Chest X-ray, AP view. Patient: 14 years old, sex F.
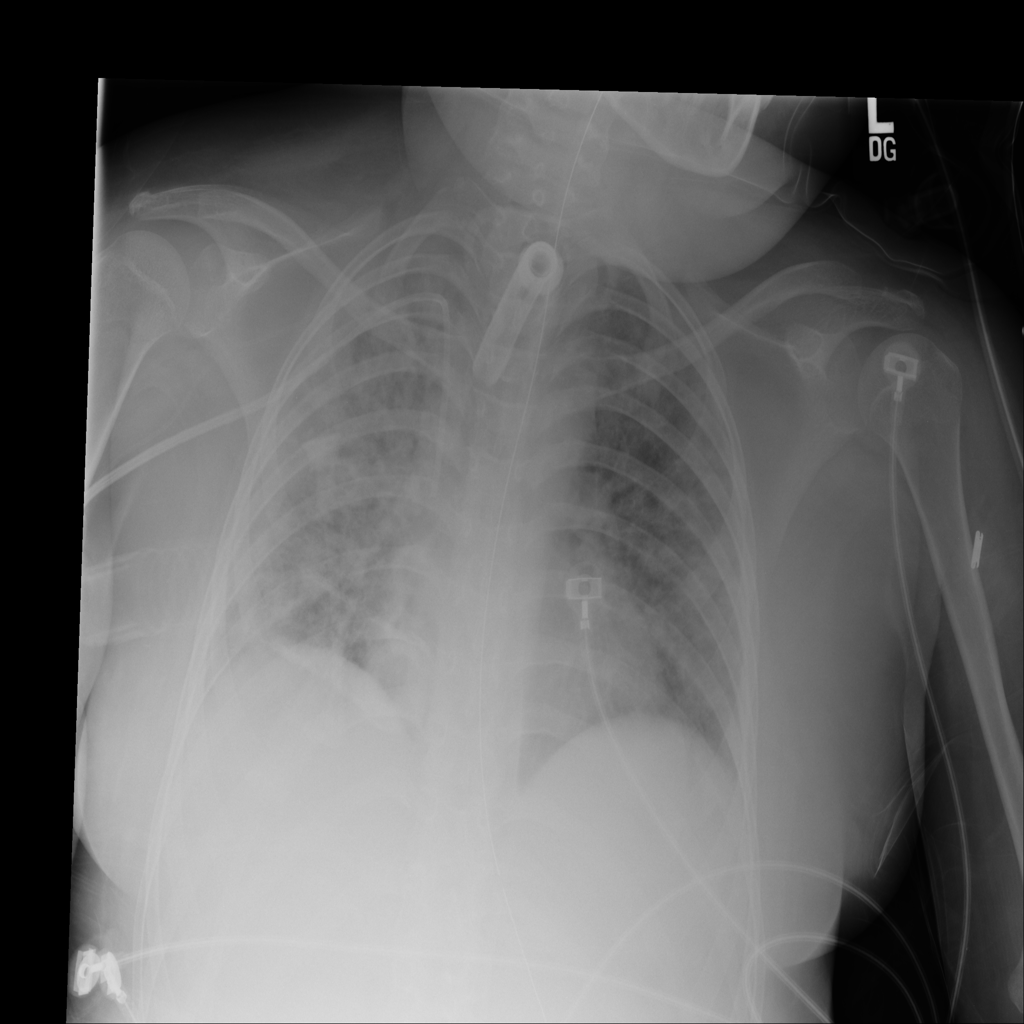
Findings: No Finding